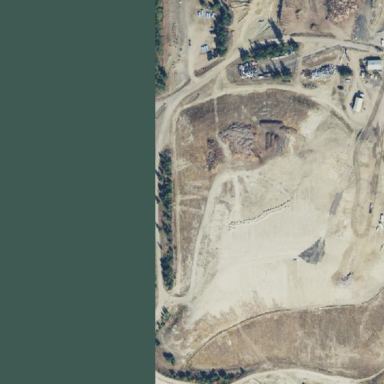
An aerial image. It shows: Landfill area.